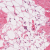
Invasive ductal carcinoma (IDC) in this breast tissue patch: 0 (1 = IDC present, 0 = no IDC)